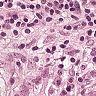
Metastatic tissue present: yes